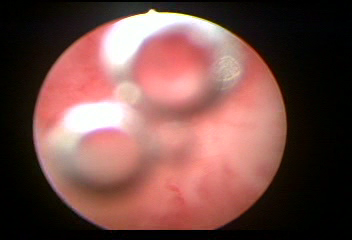
Modality: WLC
Class: Normal mucosa
Bladder cancer association: No